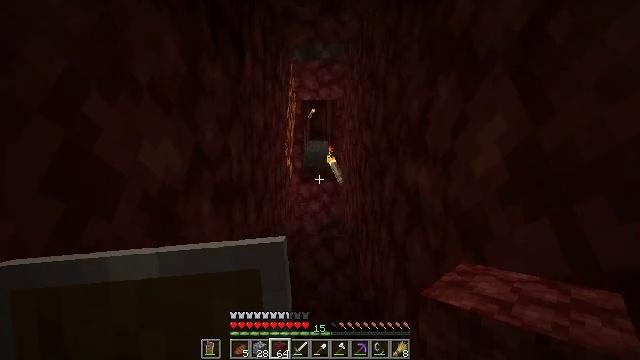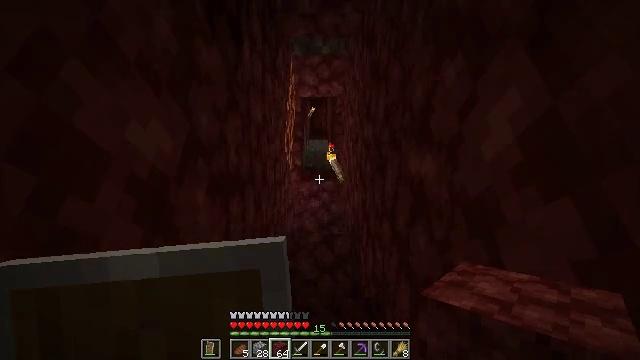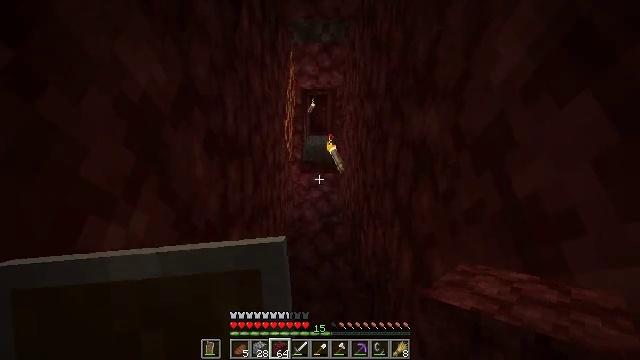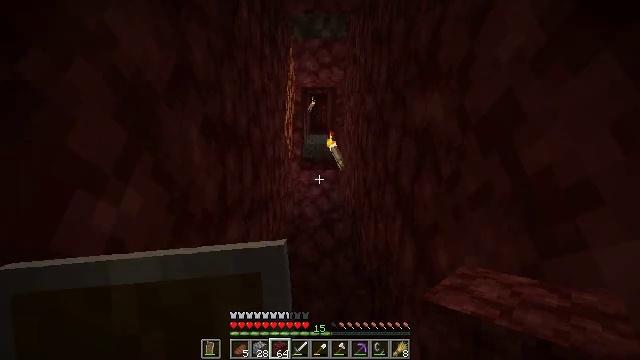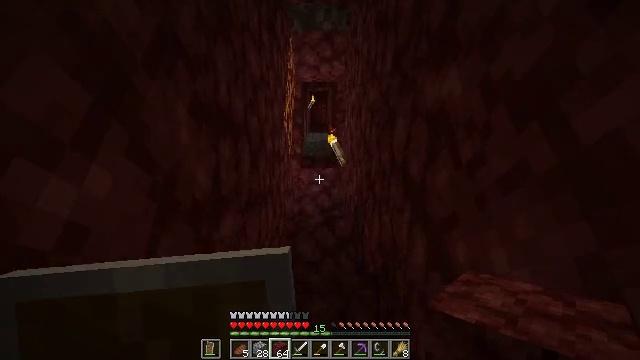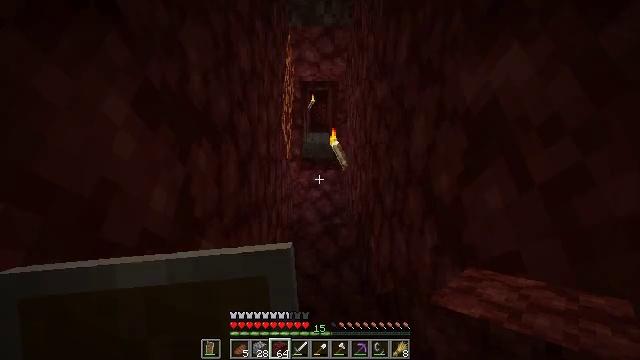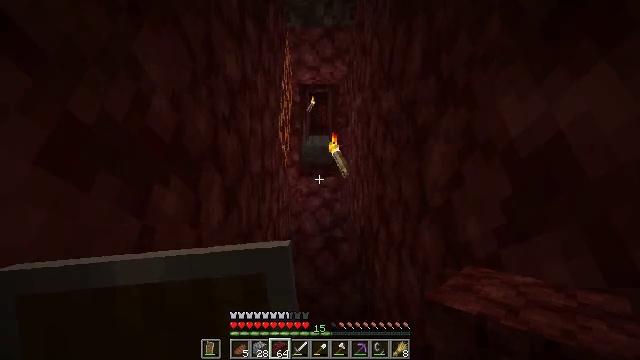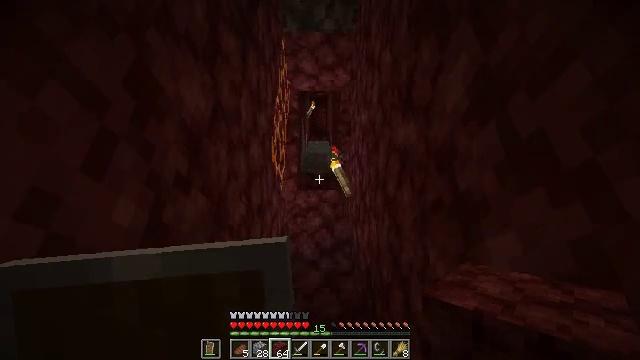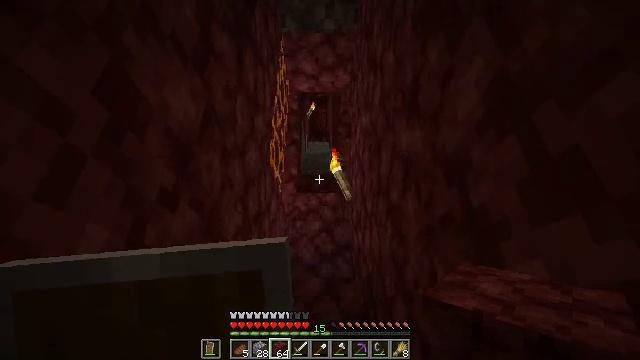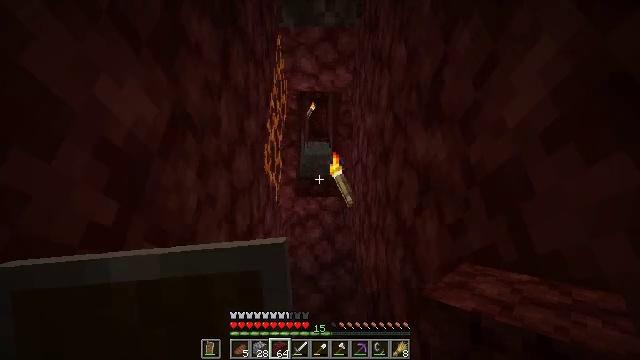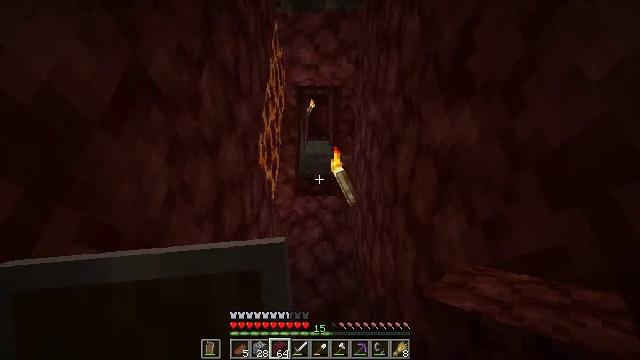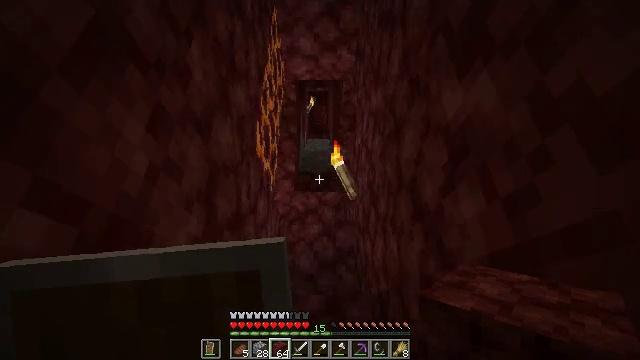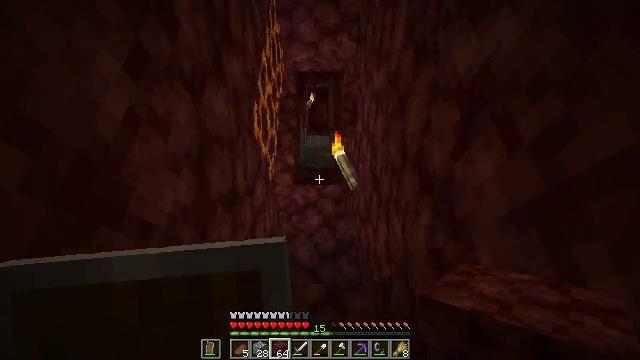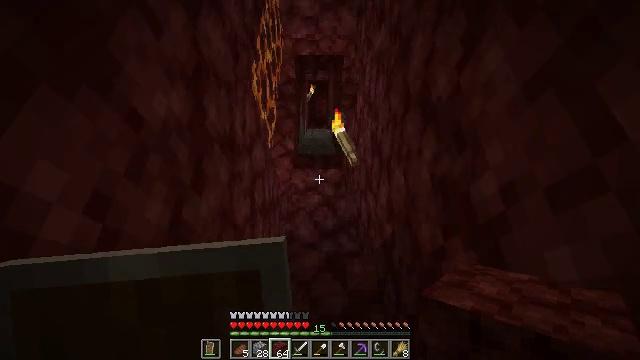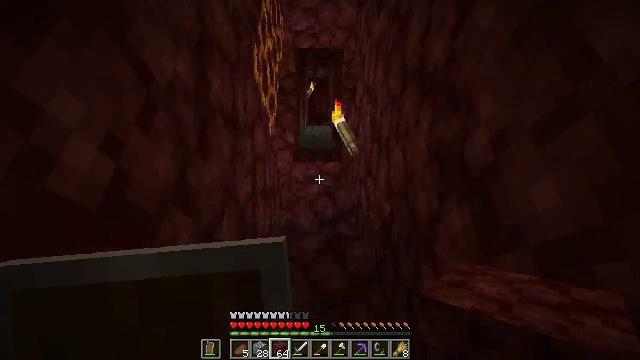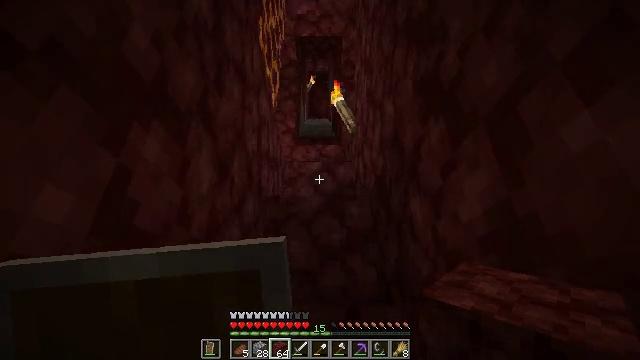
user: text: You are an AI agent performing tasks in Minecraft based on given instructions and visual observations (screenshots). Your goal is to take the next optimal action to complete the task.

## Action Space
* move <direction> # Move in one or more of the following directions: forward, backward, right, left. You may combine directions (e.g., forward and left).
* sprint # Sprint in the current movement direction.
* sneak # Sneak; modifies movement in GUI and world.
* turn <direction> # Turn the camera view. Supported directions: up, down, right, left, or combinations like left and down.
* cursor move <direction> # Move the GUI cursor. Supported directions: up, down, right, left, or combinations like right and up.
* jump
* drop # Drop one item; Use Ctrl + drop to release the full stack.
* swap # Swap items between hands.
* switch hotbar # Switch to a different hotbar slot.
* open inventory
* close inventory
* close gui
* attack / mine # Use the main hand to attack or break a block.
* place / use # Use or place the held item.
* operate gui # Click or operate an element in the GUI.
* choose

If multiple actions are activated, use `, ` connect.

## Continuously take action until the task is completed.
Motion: motion action
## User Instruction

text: craft item air
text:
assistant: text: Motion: move forward, jump
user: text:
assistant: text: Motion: move forward, jump
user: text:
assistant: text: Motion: move forward, jump
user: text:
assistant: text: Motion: move forward, jump
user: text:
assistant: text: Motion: move forward, jump
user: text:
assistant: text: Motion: move forward, jump
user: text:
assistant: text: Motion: move forward, jump
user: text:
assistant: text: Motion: move forward, jump
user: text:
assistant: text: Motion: move forward, jump
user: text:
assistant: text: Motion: move forward, jump
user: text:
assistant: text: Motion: move forward, jump
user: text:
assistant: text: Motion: move forward, jump
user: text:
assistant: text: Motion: move forward, jump
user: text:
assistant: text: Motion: move forward, jump
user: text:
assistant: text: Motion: move forward, jump
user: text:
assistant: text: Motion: move forward, jump
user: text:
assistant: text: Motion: move forward, jump
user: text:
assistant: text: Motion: move forward, jump
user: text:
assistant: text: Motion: move forward, jump
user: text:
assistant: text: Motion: move forward, jump
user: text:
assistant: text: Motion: move forward, jump
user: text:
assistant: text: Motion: move forward, jump
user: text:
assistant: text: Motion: move forward, jump
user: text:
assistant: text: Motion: move forward, jump
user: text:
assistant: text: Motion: move forward, jump
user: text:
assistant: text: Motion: move forward, jump
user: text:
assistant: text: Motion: move forward, jump
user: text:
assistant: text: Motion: move forward, jump
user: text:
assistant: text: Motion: move forward, jump
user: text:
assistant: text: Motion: move forward, jump